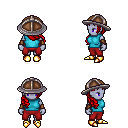
a pixel art fantasy rpg character, female body template, dark elf, purple skin, teal sleeveless shirt, red pants, red right-swept hairstyle, chain helm, leather bracers, gold boots, four views (front, back, left, right), 2x2 character sprite sheet, small pixel art, hard edges, no anti-aliasing